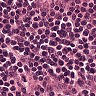
Metastatic tissue present: no